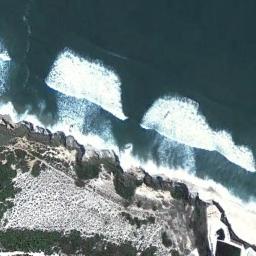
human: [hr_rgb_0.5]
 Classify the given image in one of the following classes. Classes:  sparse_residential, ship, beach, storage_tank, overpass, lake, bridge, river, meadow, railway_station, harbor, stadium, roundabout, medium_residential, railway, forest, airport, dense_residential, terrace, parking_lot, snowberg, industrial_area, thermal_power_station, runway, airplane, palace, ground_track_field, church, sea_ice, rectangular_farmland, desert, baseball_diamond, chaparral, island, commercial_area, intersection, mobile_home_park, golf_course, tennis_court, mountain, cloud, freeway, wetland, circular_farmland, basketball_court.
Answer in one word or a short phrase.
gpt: beach